Question: I have this spreadsheet with some data in column A - Date, column B (keyword usage on a specific date in 2012) and in column C (keyword usage on a specific date in 2013), as it is shown on picture:

What I would like is a function like FORECAST which would "predict" the value for the future date, in this case for February 22 (C5), based on this data.
Can you please help me with the formula?
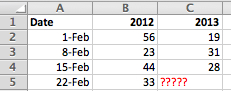
Answer: You can use the =FORECAST(value, data_Y, data_X) formula.
value is the known value for which you want to predict the corresponding forecast (in your case B5);
data_Y is the series of data points for which you want to predict the future value (C2:C4);
data_X is the series of corresponding data points which form the basis of the forecast (B2:B4).
So in your example the formula you would put in C5 is =forecast(B5,C2:C4,B2:B4) which will return 28.7
You can find all formulas and their explanations for Google Spreadsheet at <URL>